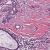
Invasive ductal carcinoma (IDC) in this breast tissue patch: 1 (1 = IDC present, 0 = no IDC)